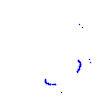
Particle: proton